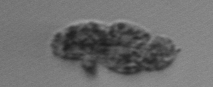
Label: fecal_pellet